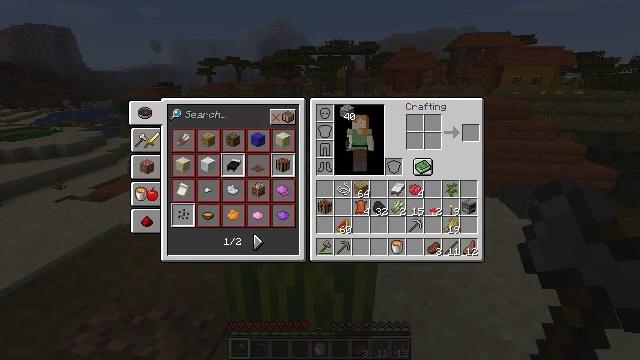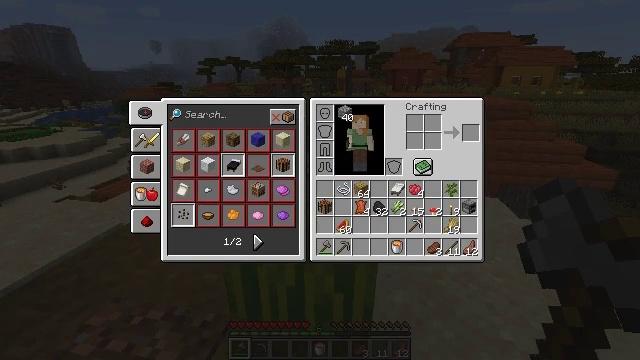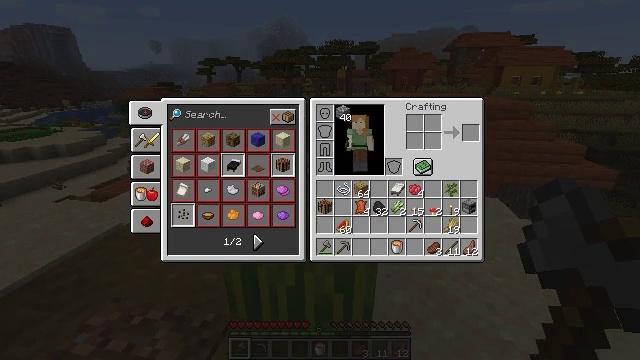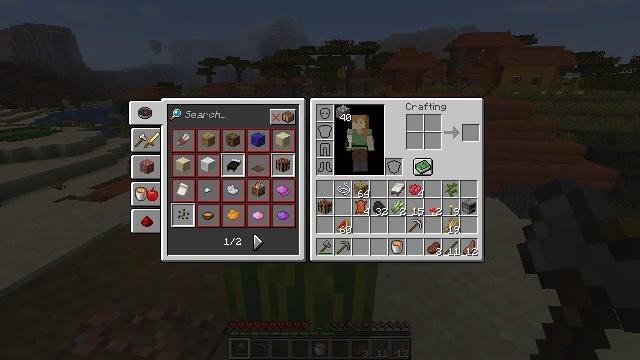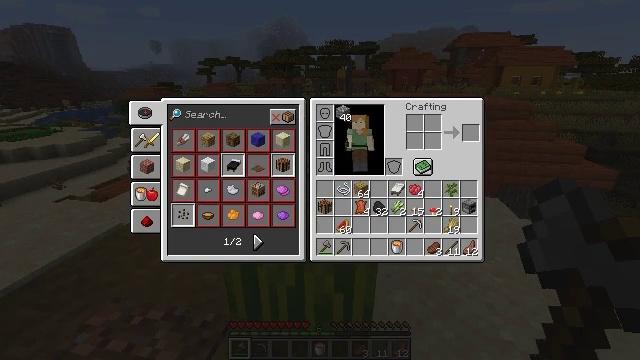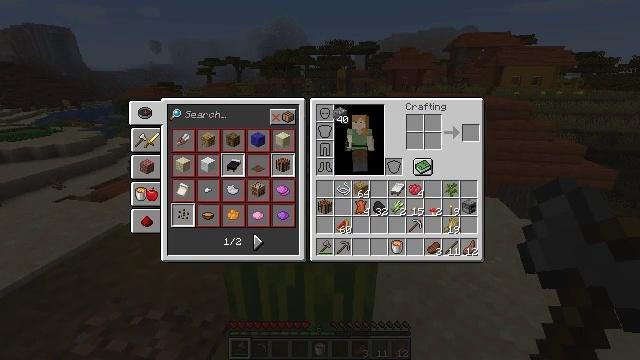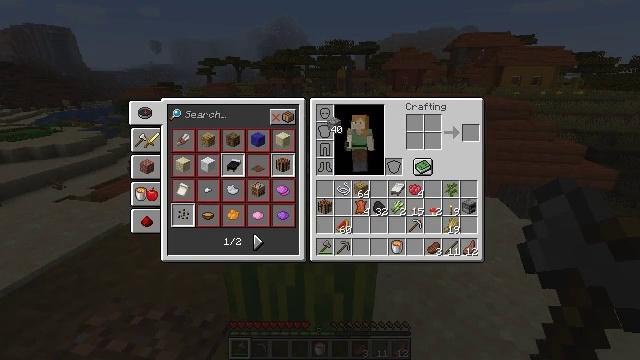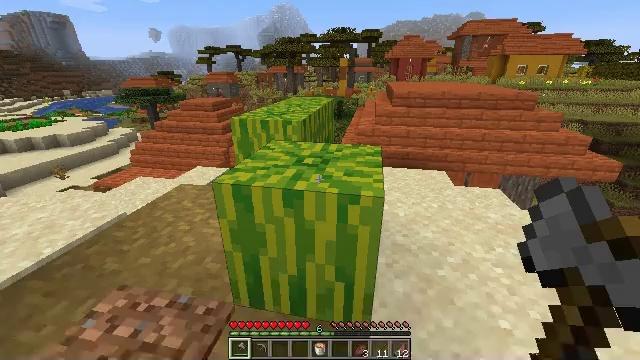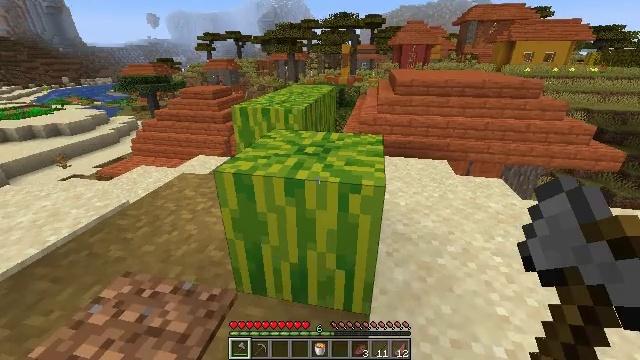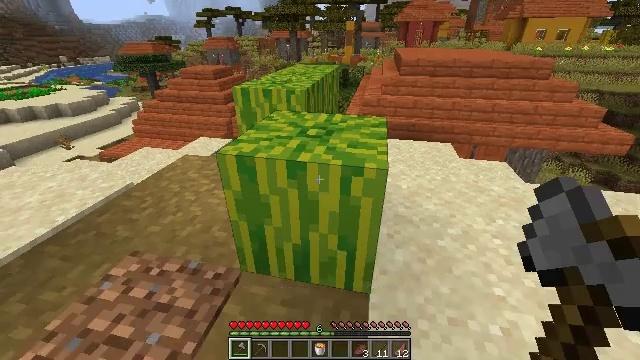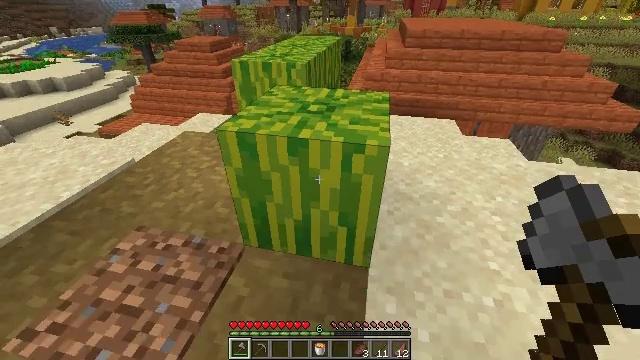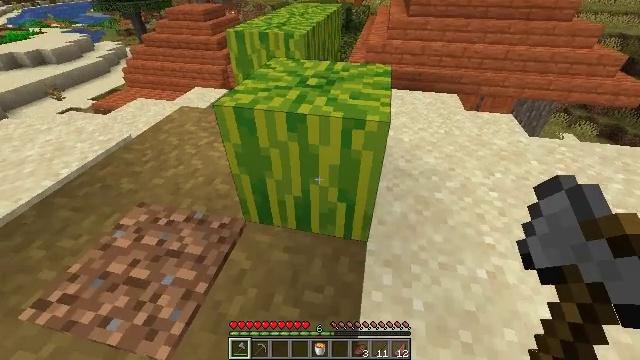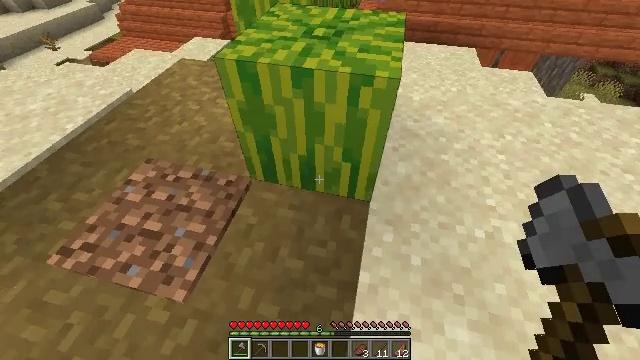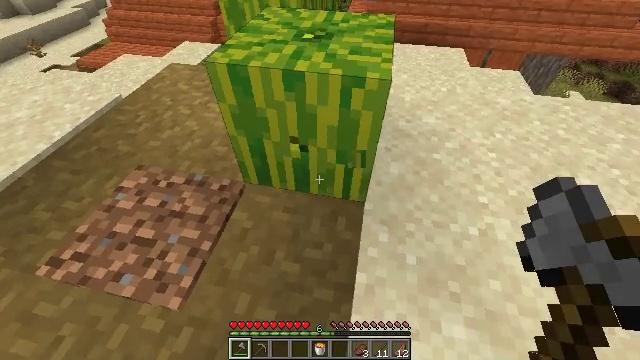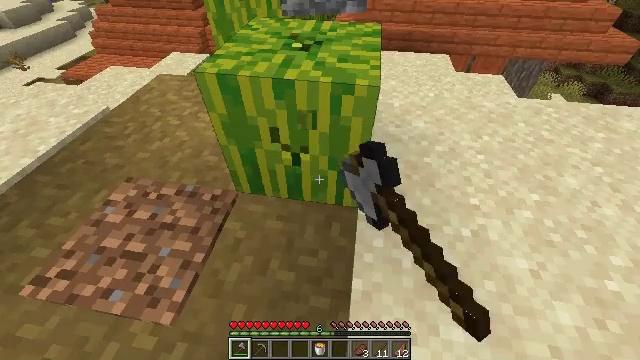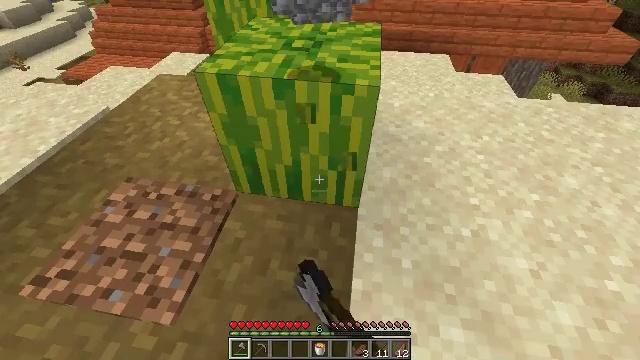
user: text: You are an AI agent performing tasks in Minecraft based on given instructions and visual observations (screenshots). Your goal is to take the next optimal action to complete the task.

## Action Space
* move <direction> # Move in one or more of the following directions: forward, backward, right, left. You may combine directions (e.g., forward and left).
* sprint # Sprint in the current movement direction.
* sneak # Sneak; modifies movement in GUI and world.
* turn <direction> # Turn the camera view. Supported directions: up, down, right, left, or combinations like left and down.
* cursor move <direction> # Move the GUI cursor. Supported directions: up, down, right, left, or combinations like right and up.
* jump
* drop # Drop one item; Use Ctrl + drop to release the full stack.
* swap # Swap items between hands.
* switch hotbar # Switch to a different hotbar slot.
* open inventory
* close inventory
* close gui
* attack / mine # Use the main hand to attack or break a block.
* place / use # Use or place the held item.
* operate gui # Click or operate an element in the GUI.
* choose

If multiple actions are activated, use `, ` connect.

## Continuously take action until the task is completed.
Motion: motion action
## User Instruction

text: Harvest melon from the farm.
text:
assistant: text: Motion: no_op
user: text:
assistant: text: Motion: no_op
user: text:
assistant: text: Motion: no_op
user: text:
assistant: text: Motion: no_op
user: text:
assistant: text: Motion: no_op
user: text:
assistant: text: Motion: cursor move down
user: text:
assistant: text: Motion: cursor move down
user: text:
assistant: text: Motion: turn down
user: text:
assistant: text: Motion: turn down
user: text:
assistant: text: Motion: turn down
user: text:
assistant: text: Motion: turn down
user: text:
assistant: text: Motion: turn left and down
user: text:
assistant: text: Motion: turn right, attack / mine
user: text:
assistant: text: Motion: turn right and up, attack / mine
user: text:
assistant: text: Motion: no_op
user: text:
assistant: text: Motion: no_op
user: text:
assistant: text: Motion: no_op
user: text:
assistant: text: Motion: attack / mine
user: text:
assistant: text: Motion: attack / mine
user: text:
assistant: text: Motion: attack / mine
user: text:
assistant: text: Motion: no_op
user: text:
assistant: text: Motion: no_op
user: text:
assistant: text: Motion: no_op
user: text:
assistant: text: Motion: no_op
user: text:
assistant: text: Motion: no_op
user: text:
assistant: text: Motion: no_op
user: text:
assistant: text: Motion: no_op
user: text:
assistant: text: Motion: no_op
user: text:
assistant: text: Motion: no_op
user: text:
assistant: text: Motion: no_op